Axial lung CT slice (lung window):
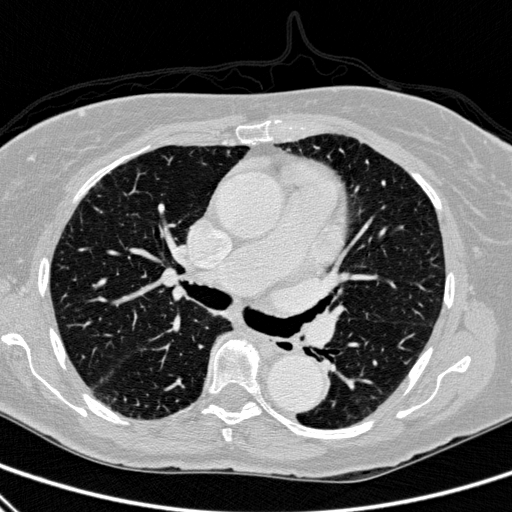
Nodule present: no